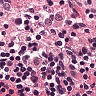
Metastatic tissue present: no